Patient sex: F
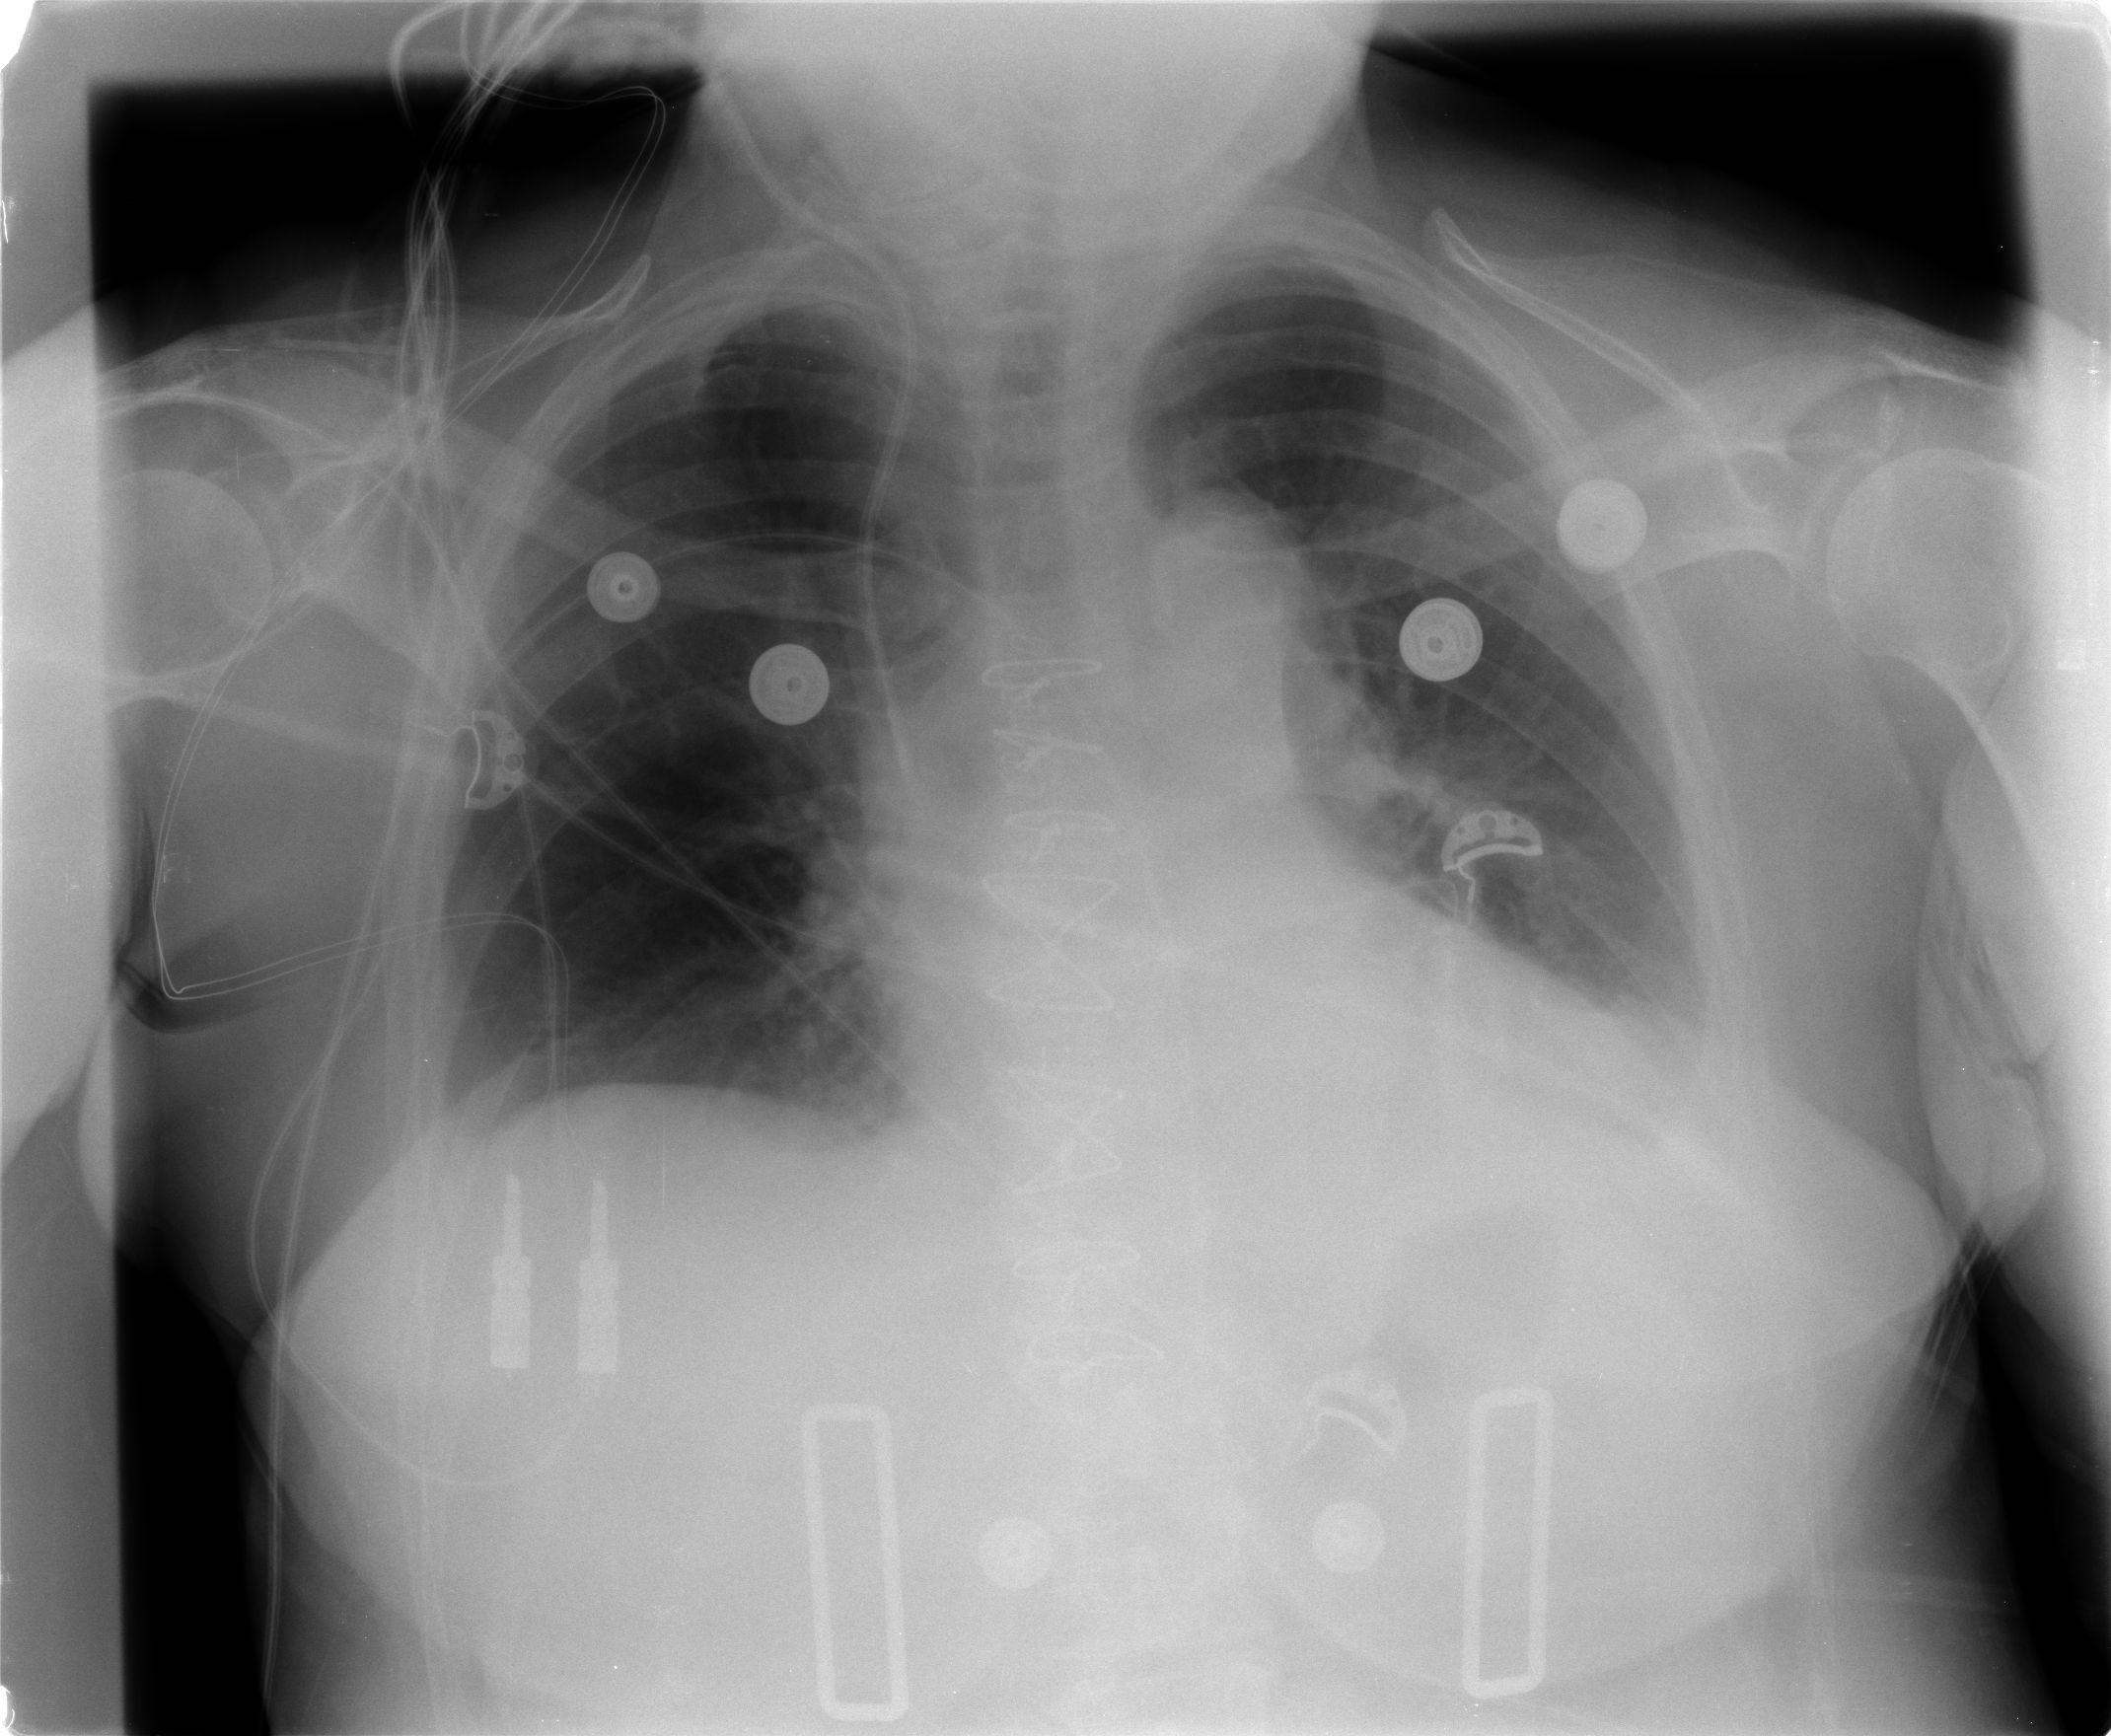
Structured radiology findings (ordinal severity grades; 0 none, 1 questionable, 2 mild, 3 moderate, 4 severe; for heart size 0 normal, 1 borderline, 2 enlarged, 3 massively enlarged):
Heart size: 0
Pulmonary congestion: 0
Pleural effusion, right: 2
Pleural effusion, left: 2
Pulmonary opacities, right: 0
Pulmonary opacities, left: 0
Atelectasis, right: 0
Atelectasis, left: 2